Field crop: maize
Growth stage: 2
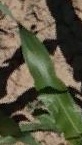
Species: maize